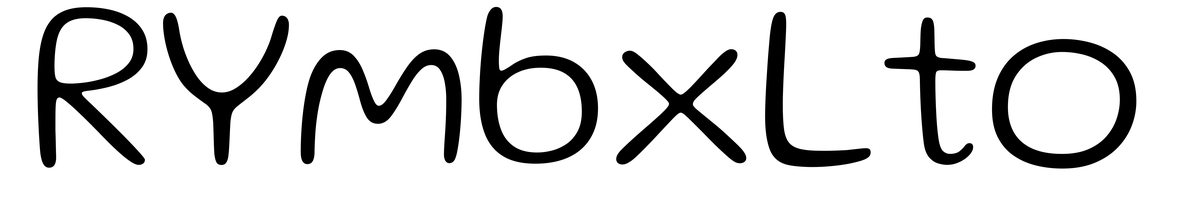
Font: Gluten_ExtraLight